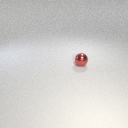
small red metal sphere